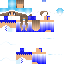
A female human skin with pale skin, wearing brown long hair dressed in a blue hoodie and blue pants, featuring a closed mouth.